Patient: sex F, age 48
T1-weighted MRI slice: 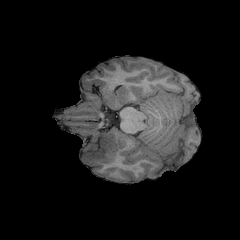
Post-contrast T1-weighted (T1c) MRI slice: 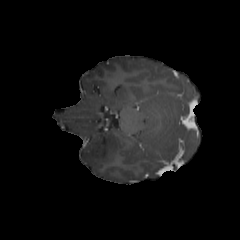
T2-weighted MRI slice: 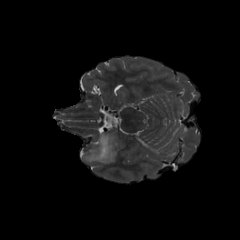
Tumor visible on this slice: yes
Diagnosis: Astrocytoma, IDH-mutant
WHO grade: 2